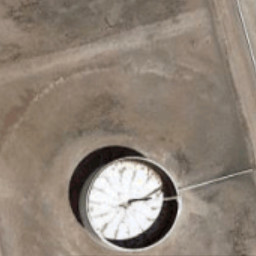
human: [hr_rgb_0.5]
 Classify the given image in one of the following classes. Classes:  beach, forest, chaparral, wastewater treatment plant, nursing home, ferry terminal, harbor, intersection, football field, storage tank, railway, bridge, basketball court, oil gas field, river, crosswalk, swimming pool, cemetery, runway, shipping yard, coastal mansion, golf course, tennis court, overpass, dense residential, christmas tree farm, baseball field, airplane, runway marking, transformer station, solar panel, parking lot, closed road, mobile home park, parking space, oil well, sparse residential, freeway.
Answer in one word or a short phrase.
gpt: storage tank